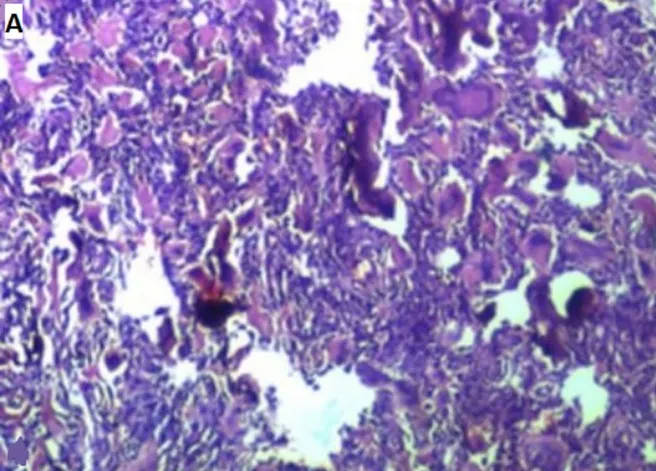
Microscopic histopathological images showing a focal necrosis tumor proliferation, vaguely lobulated and crossed by fibrous septa (H & E 400x); this proliferation is of moderate cellularity made up essentially of small round monomorphic basophilic cells with a rounded or oval nucleus with a high nuclear/cytoplasmic ratio; focally, there was a transition between these undifferentiated embryonic cells with other neurocytically differentiated cells; the background of the proliferation is clearly fibrillary with presence of numerous Homer-Wright rosette images and pseudo-rosettes (H & E 400x); it is associated with micro calcifications and rare spumous histiocytes.
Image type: pathology (h&e)